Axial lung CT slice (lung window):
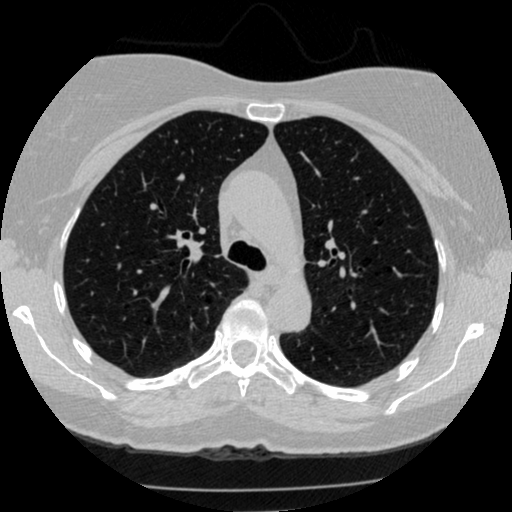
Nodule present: no